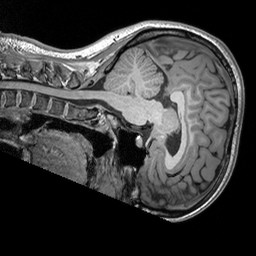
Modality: T1w
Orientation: sagittal
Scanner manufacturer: siemens
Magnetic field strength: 3 T
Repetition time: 2.53 s
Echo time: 0.00298 s